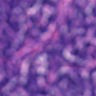
Metastatic tissue present: no